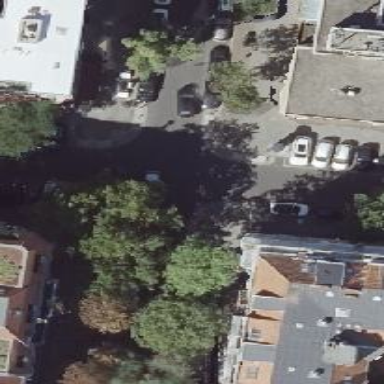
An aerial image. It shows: Residential road with asphalt surface and separate sidewalks. There is perpendicular parking with half on the curb.